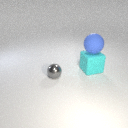
small gray metal sphere to the left of large cyan rubber cube